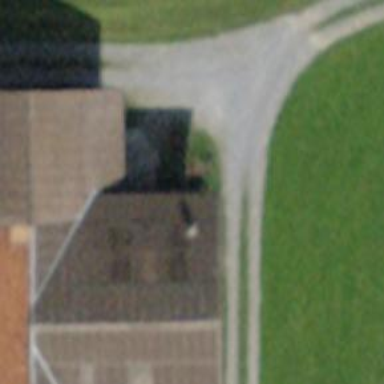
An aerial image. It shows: Rural barn.